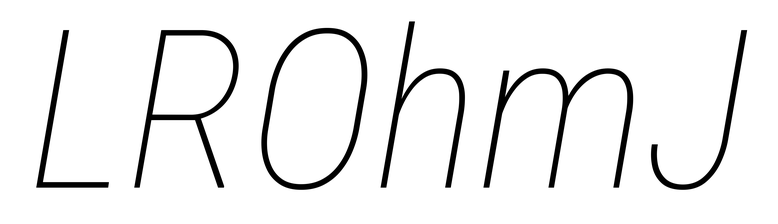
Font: Roboto-Italic_Condensed_Thin_Italic